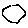
Label: hexagon